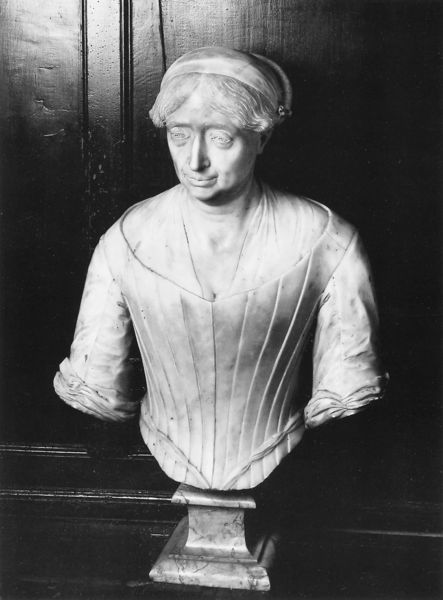
Titel: Büste von Elena Marcaccioni
Künstler: Paolo Naldini
Standort: Rom, S. Maria del Suffragio (EU - I - Latium)
Schlagwörter: fuß, weiß, ausschnitt, frau, grau, holz, kleid, marmor, mund, nase, schwarz, tuch, haube, hemd, wand, augen, sockel, haare, statue, mieder, bäuerin, kette, kopftuch, ernst, büste, foto, torso